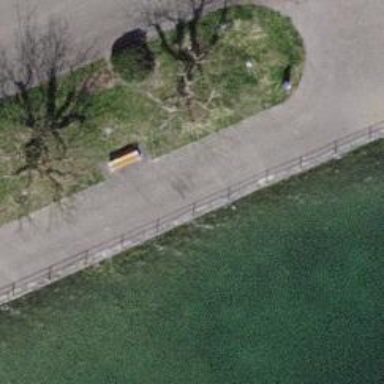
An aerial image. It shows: Bench.